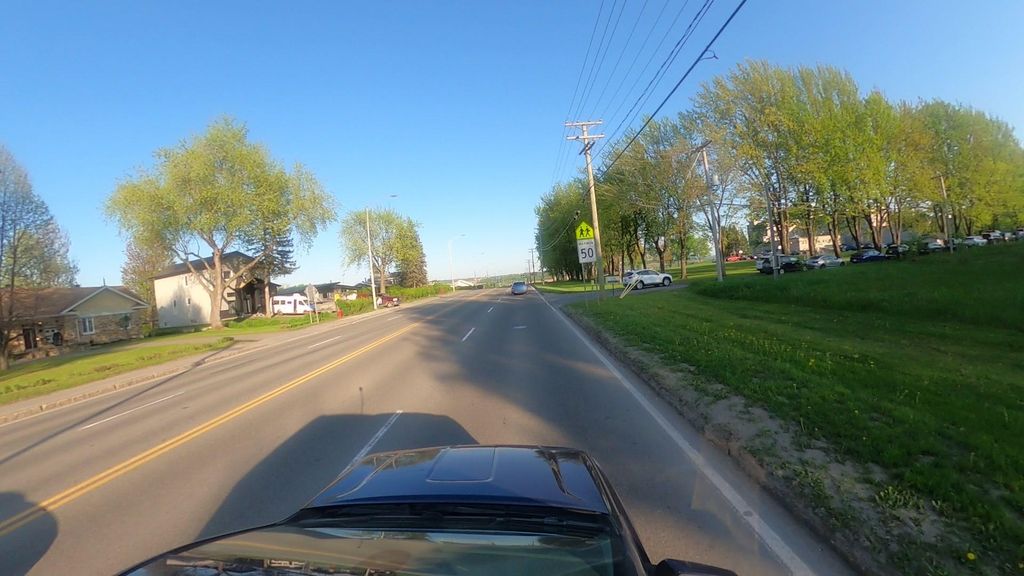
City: quebec_city